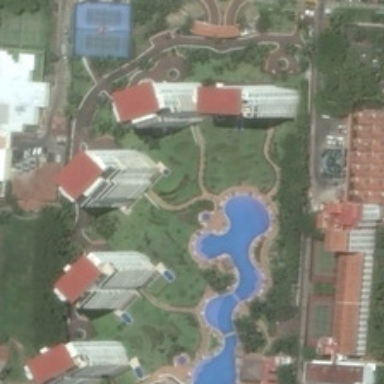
Many buildings and some green trees are around a pond .